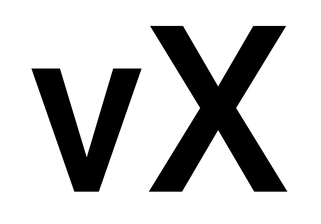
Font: Roboto_Medium